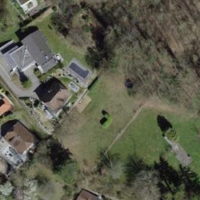
EUNIS habitat code: 54
Species observed at this site:
Fagopyrum esculentum